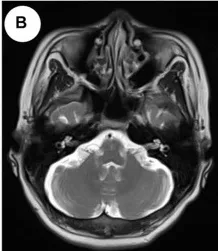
Serial MRI changes at three different time points. (A-C) The first MRI obtained 2 months after symptom onset (no treatment), indicating modest cerebral atrophy.
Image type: radiology (mri)